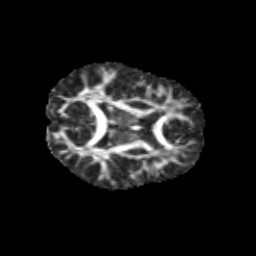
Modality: FA
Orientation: axial
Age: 11
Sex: male
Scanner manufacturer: siemens
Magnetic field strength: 3 T
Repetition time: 3.8 s
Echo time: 0.07 s